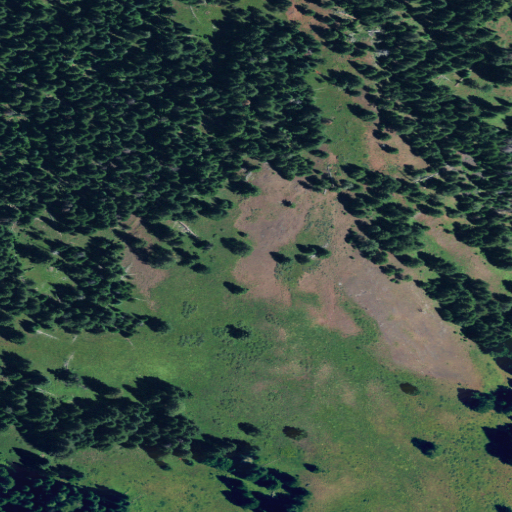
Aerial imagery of mountain in Oregon named Morgan Butte containing evergreen forest, shrub, and grassland